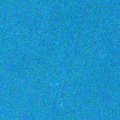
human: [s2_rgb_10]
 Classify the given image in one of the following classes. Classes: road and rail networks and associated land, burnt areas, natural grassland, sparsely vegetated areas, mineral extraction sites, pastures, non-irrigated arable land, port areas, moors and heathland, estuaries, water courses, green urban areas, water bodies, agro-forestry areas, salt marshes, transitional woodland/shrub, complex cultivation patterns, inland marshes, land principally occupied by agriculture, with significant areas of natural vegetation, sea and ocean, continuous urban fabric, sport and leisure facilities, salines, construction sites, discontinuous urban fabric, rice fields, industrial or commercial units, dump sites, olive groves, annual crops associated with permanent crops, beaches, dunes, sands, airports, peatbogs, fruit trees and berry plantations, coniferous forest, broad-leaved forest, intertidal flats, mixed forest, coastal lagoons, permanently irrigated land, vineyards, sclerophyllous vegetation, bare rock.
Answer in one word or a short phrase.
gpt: sea and ocean